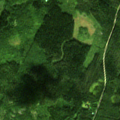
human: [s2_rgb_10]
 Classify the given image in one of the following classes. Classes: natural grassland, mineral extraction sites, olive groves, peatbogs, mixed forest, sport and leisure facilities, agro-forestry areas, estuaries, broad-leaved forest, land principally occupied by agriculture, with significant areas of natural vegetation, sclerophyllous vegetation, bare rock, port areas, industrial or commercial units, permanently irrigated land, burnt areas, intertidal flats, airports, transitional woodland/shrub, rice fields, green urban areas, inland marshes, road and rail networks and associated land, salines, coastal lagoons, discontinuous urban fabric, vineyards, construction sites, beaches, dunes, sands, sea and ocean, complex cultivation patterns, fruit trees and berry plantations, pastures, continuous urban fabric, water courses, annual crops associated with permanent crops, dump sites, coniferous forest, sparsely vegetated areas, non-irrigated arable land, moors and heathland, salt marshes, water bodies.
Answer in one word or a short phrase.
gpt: coniferous forest, mixed forest